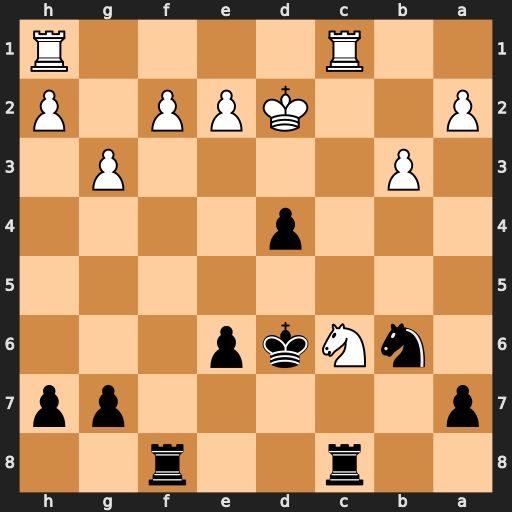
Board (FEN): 2r2r2/p5pp/1nNkp3/8/3p4/1P4P1/P2KPP1P/2R4R
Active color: b
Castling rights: -
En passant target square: -
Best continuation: Rxc6 Rxc6+ Kxc6